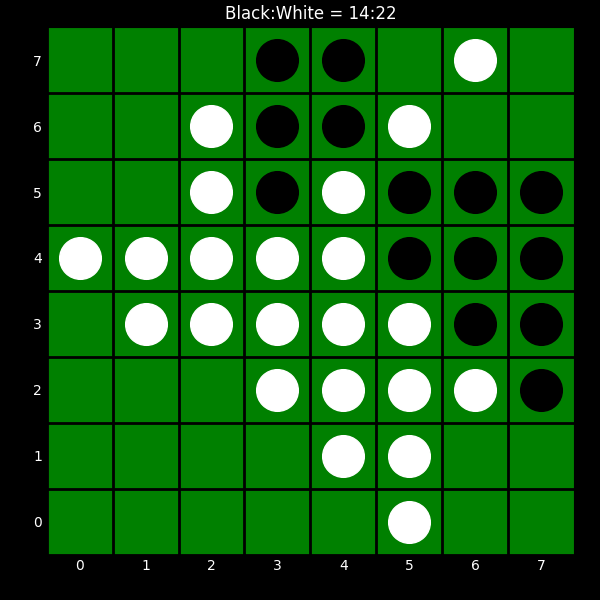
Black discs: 14
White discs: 22